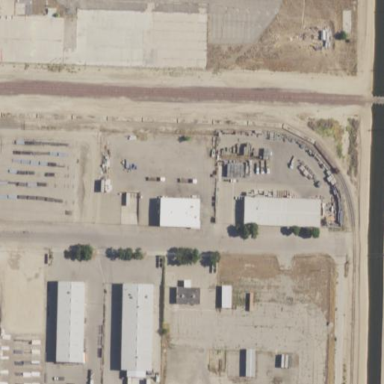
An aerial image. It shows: Industrial area.